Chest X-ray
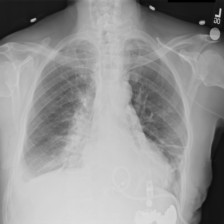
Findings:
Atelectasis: negative
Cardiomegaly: negative
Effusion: negative
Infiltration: negative
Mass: negative
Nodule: negative
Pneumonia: negative
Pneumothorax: negative
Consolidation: negative
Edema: negative
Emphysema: negative
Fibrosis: negative
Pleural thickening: negative
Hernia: negative